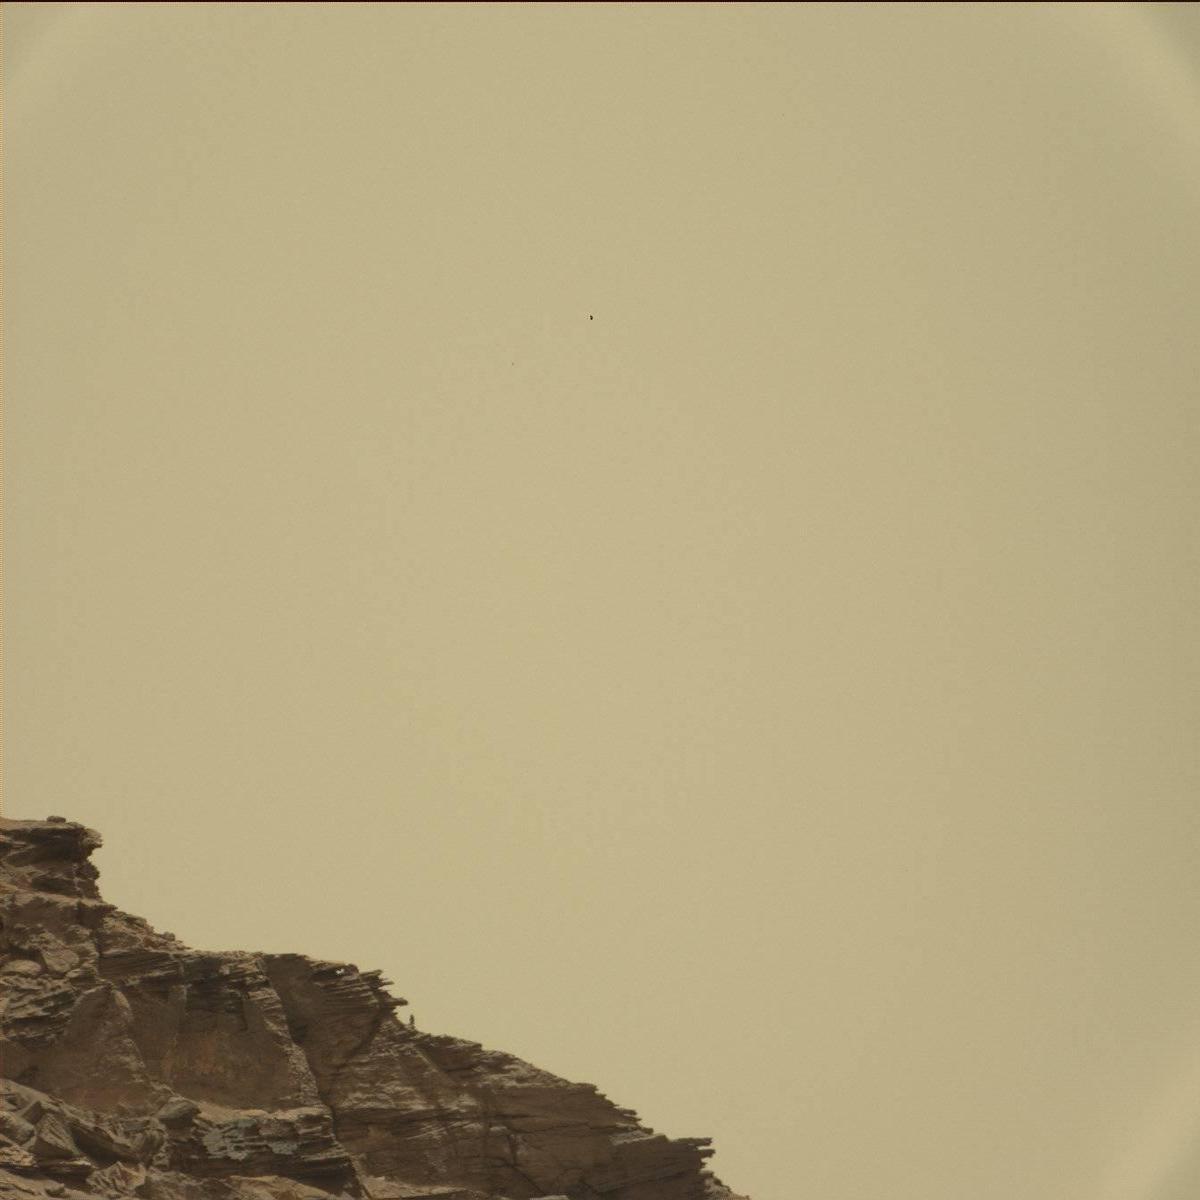
Terrain classes present: Bedrock, Sky